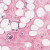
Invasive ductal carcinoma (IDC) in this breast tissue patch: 0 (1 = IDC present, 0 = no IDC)